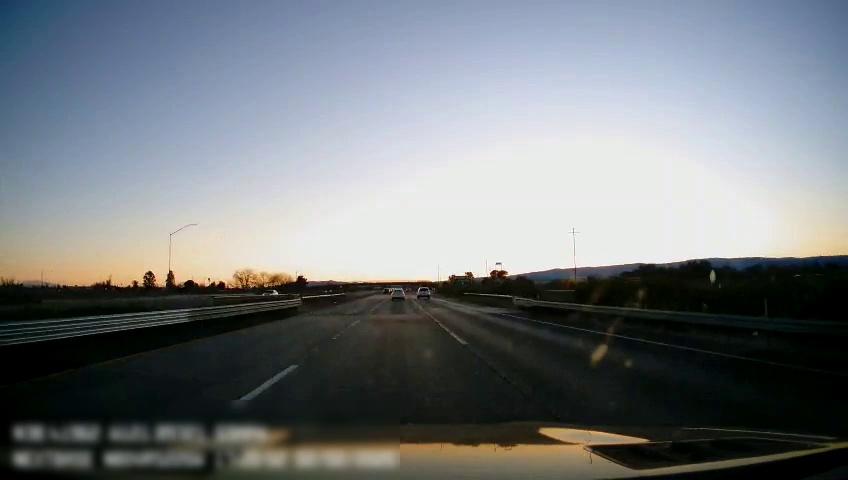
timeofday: Day
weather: Sunny
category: Drivable Space
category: Vehicles | Car
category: Vehicles | SUV
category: Vehicles | Car
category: Lanes | Current Lane
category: Lanes | Current Lane
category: Lanes | Alternate Lane
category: Lanes | Alternate Lane
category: Traffic | Signs